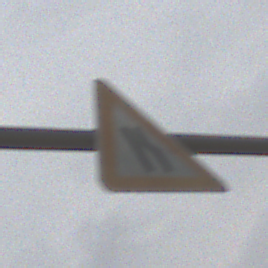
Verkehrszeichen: EinseitigVerengteFahrbahnRechts
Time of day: MorningAfternoon
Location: Outdoor (Nature)
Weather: Overcast
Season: NotSpecified
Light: Natural